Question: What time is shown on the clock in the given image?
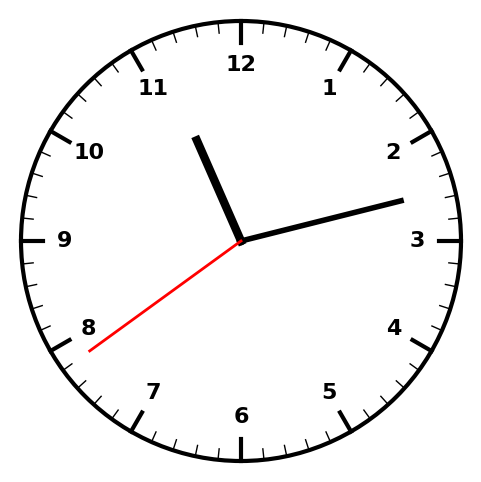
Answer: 11:12:39